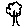
Label: tree